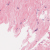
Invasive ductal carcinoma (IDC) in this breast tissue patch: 0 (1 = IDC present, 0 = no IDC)